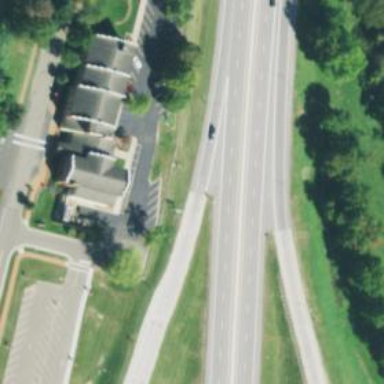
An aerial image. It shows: This image shows trunk highway that functions as expressway.